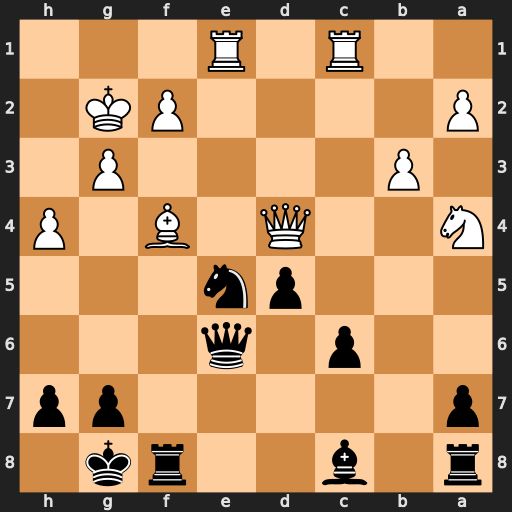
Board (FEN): r1b2rk1/p5pp/2p1q3/3pn3/N2Q1B1P/1P4P1/P4PK1/2R1R3
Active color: b
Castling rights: -
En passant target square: -
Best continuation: Qh3+ Kg1 Nf3#